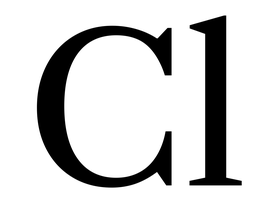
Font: LibreCaslonText_Regular